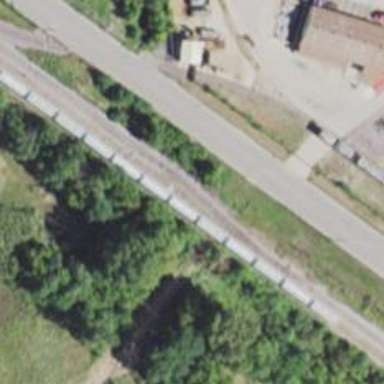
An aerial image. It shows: Railway siding with rails.